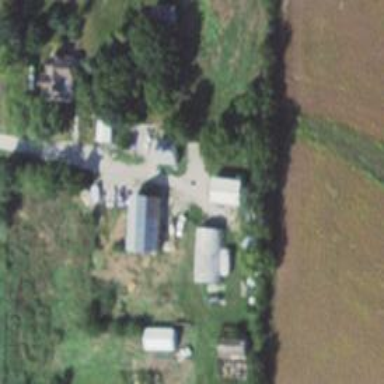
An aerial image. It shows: Farmyard area.